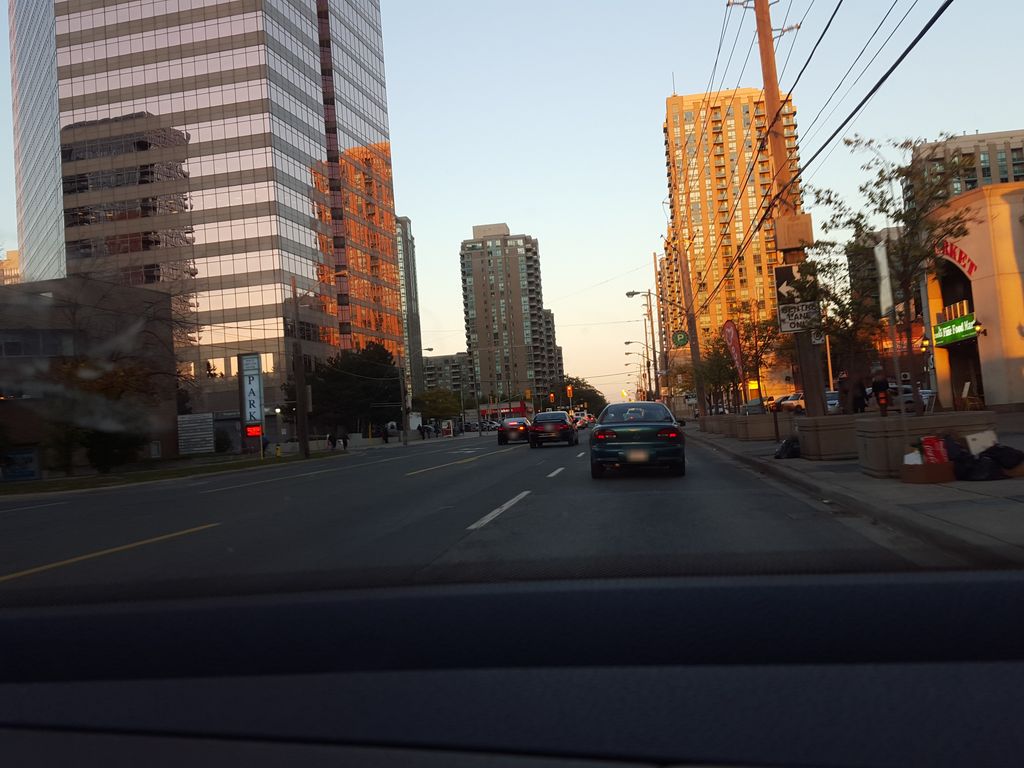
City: toronto